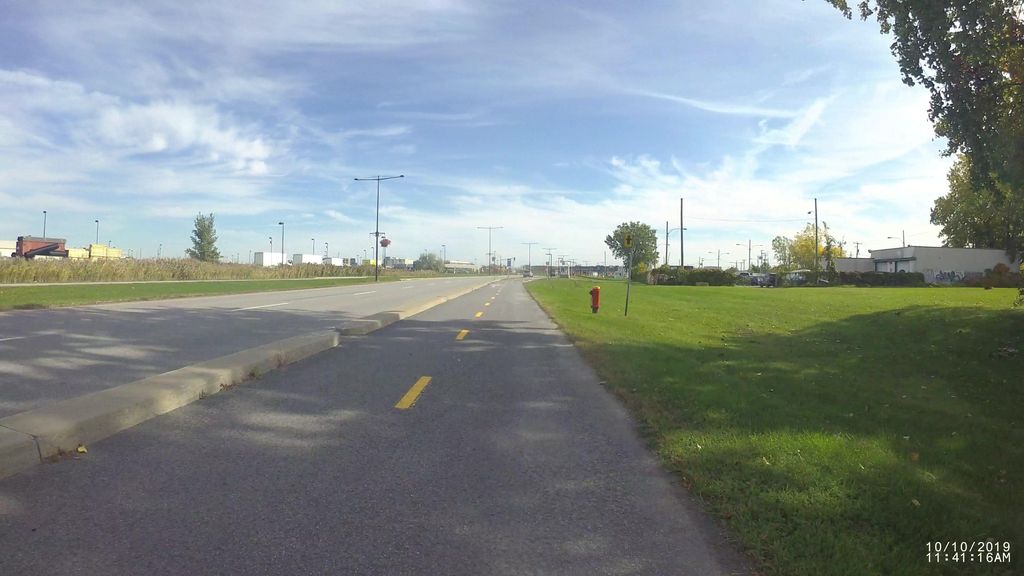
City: montreal